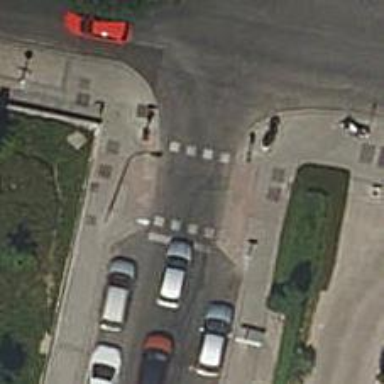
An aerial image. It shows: Road crossing with traffic signals.